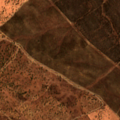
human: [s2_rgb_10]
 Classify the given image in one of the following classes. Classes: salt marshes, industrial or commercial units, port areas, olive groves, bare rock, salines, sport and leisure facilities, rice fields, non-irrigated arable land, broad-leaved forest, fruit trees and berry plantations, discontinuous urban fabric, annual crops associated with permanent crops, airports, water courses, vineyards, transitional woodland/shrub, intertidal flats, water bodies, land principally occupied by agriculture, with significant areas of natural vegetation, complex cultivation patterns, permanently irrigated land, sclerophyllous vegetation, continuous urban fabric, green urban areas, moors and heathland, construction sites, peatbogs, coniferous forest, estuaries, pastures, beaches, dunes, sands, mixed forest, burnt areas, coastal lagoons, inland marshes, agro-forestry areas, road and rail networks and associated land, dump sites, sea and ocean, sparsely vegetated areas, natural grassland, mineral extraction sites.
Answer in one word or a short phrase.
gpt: agro-forestry areas, broad-leaved forest, transitional woodland/shrub